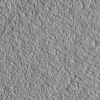
Atmospheric dust classification: not_dusty